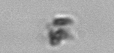
Label: detritus